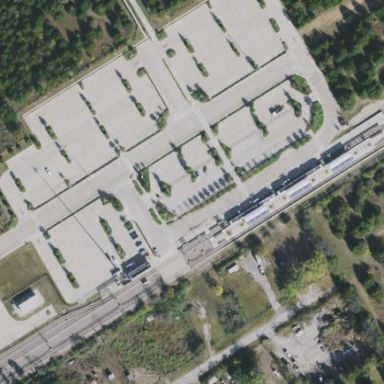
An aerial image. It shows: Light rail platform with shelter.